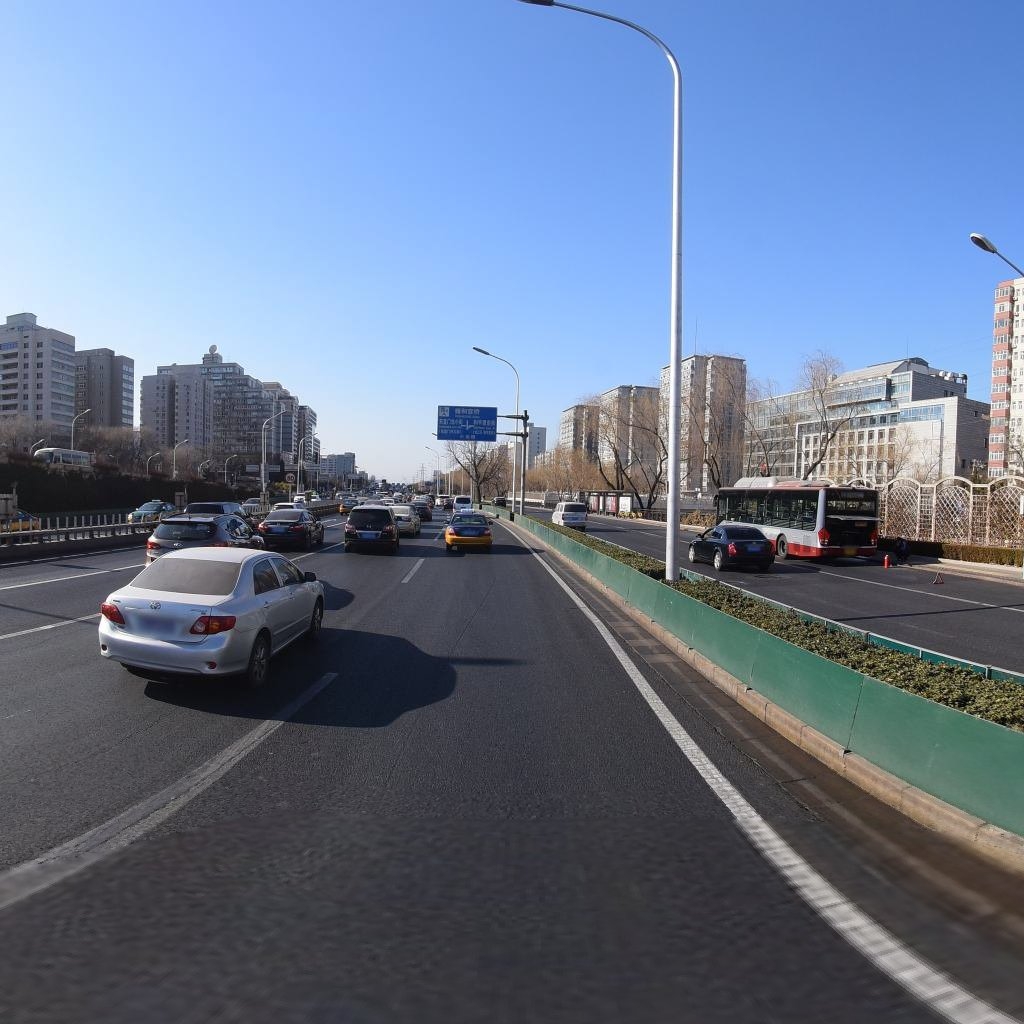
Region: Dongcheng
Road damage annotations: longitudinal crack, longitudinal crack, longitudinal crack, longitudinal crack